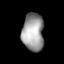
Tissue: lung
Cell type: Others
Senescence score: 0.144
Nuclear area (px): 796
Mean DAPI intensity: 156.643